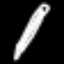
Label: pencil